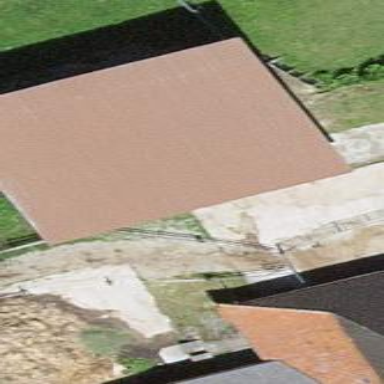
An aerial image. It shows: Rural barn.